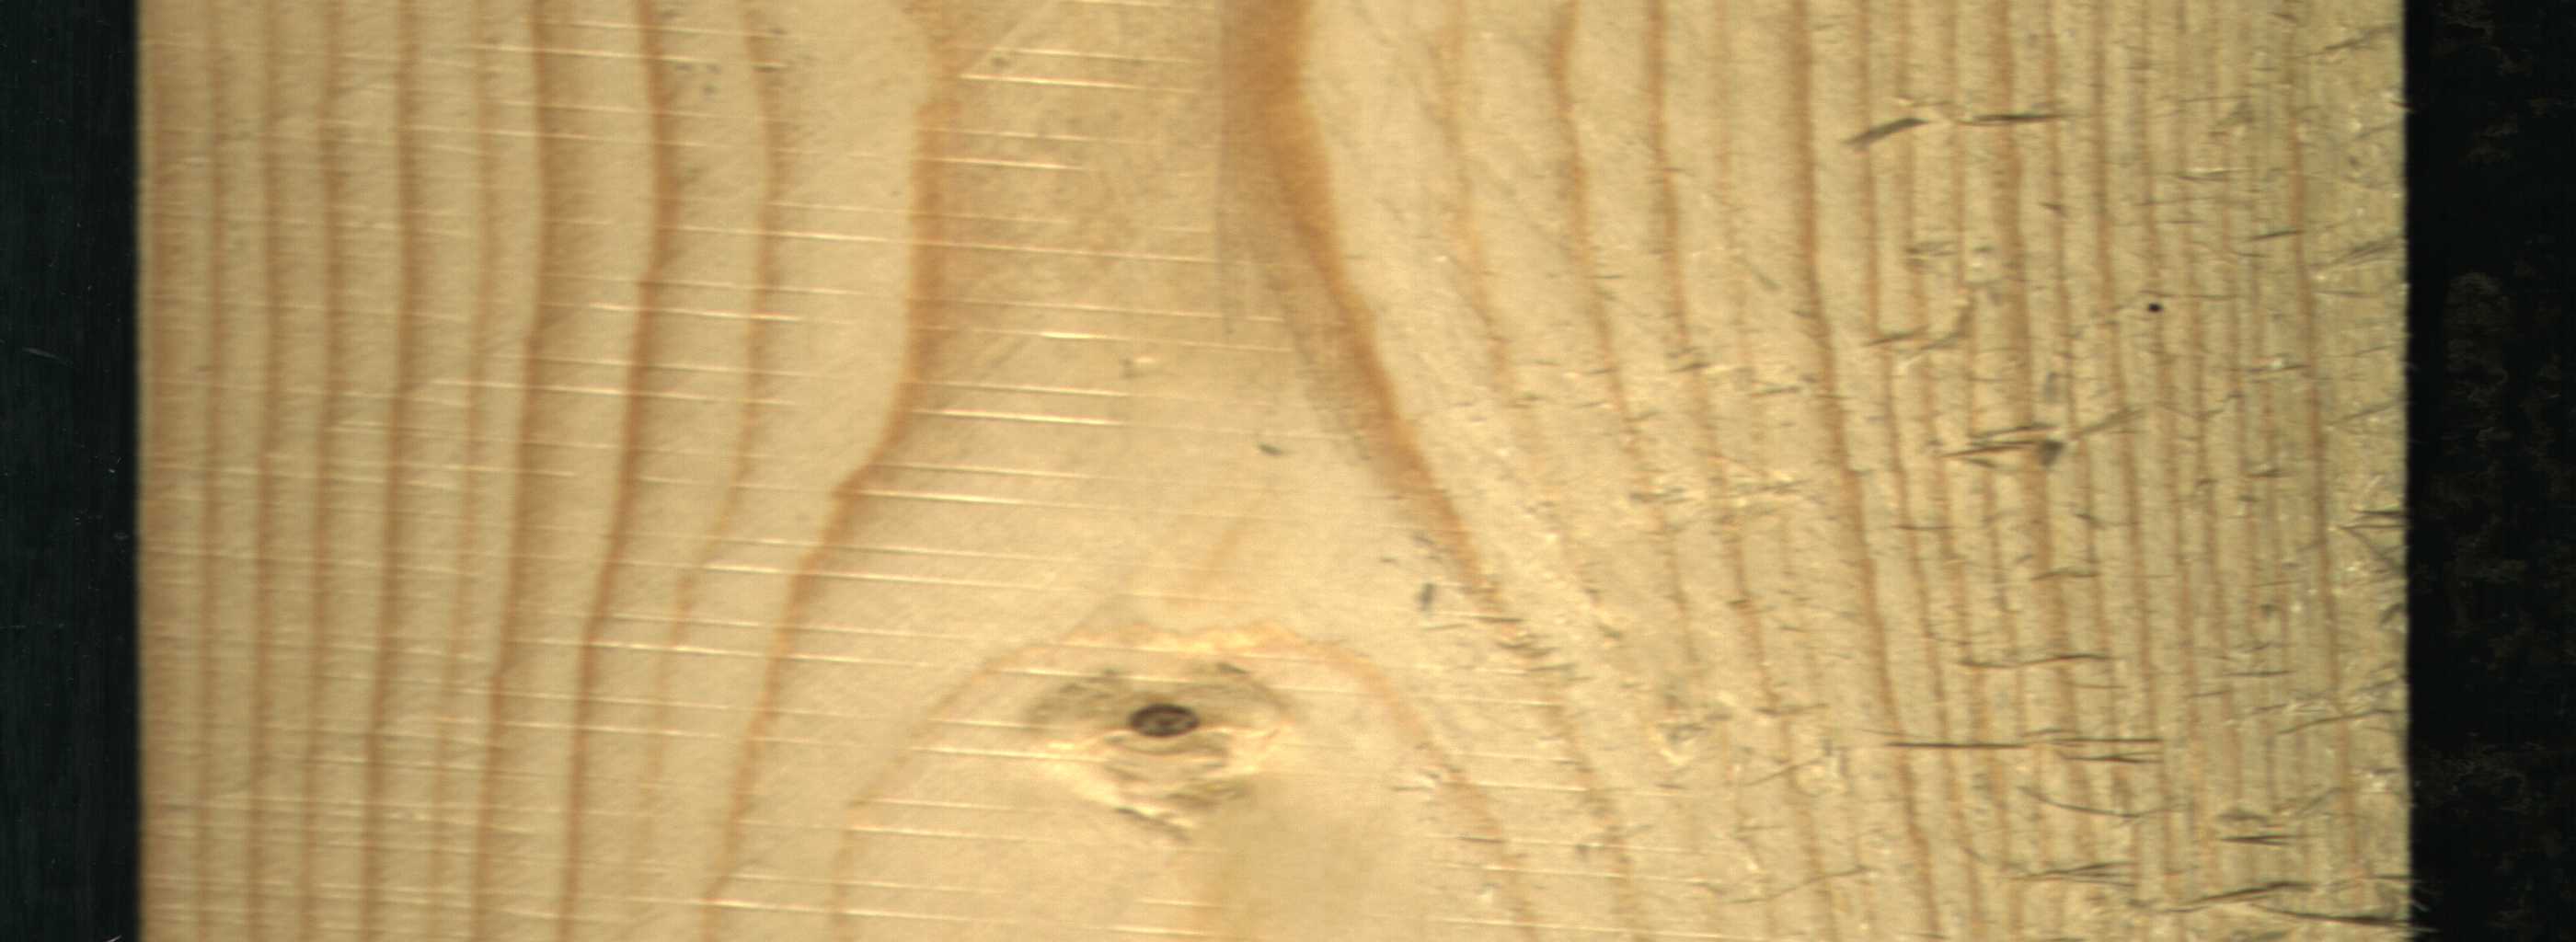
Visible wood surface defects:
Live_Knot